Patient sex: M
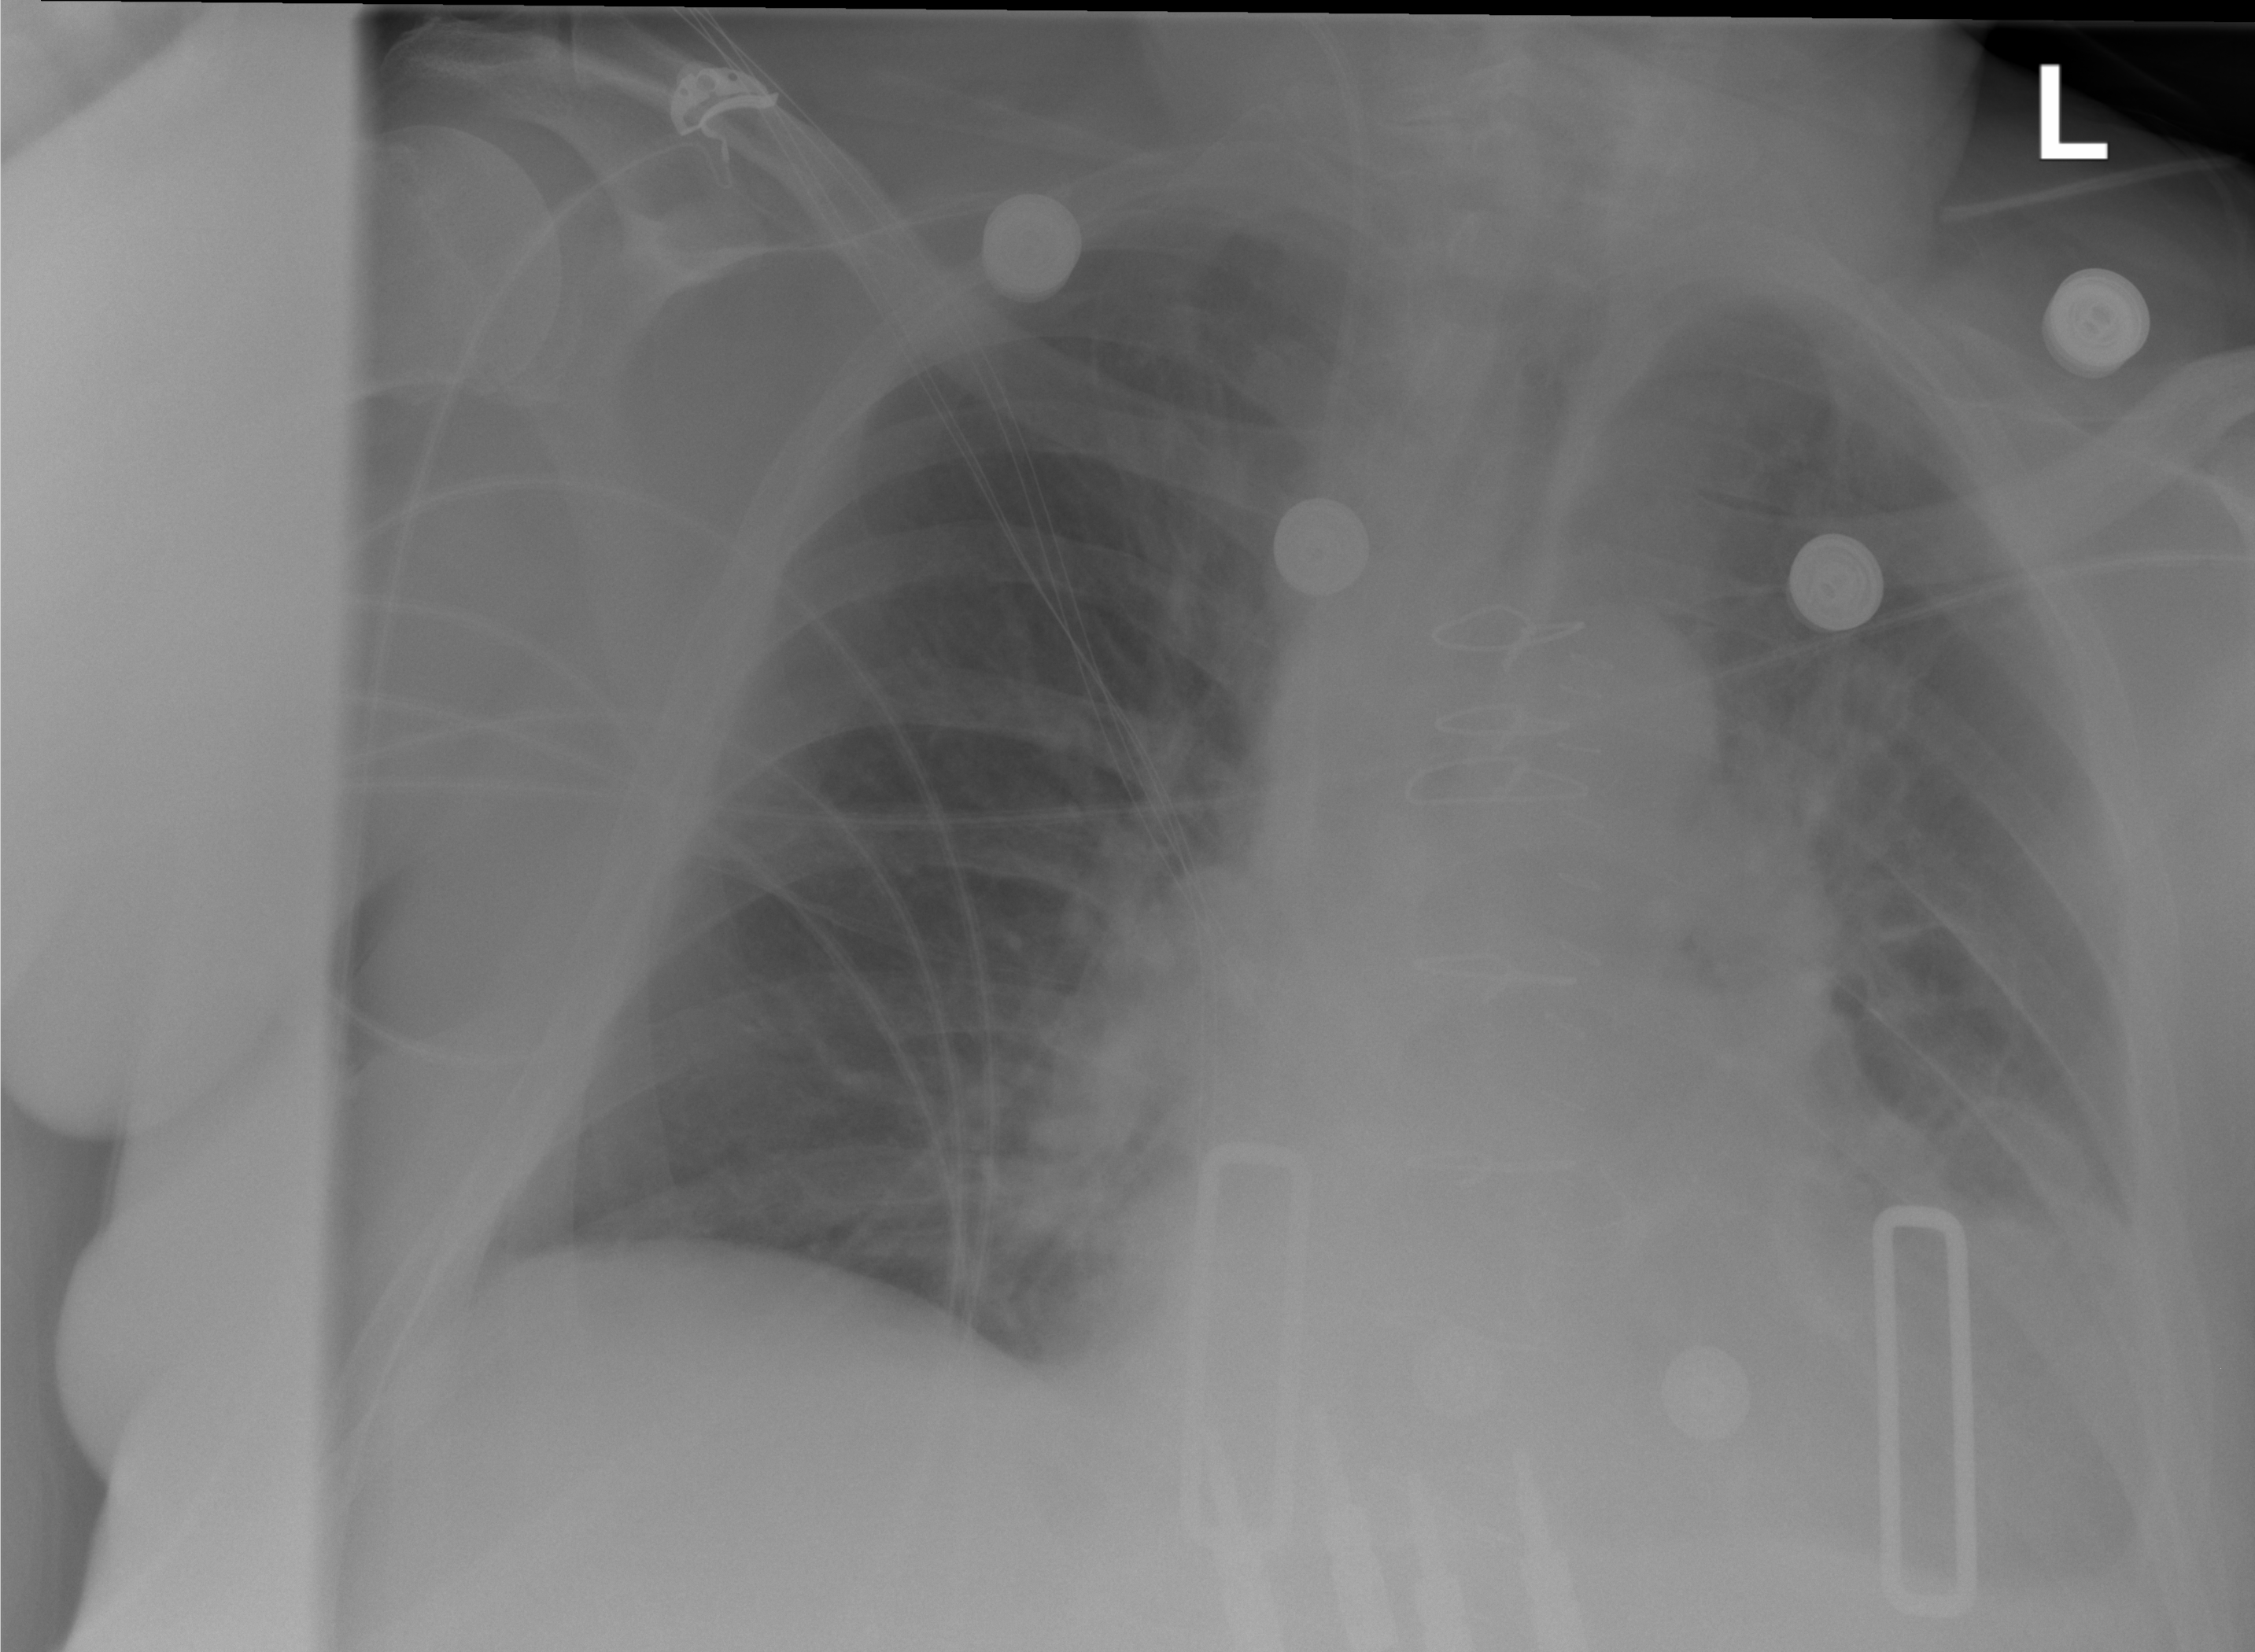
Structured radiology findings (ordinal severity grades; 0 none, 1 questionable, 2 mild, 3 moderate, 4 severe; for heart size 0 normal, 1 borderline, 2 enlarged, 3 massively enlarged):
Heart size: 2
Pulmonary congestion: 2
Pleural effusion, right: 0
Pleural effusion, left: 2
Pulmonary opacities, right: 2
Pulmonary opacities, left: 3
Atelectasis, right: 0
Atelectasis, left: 2